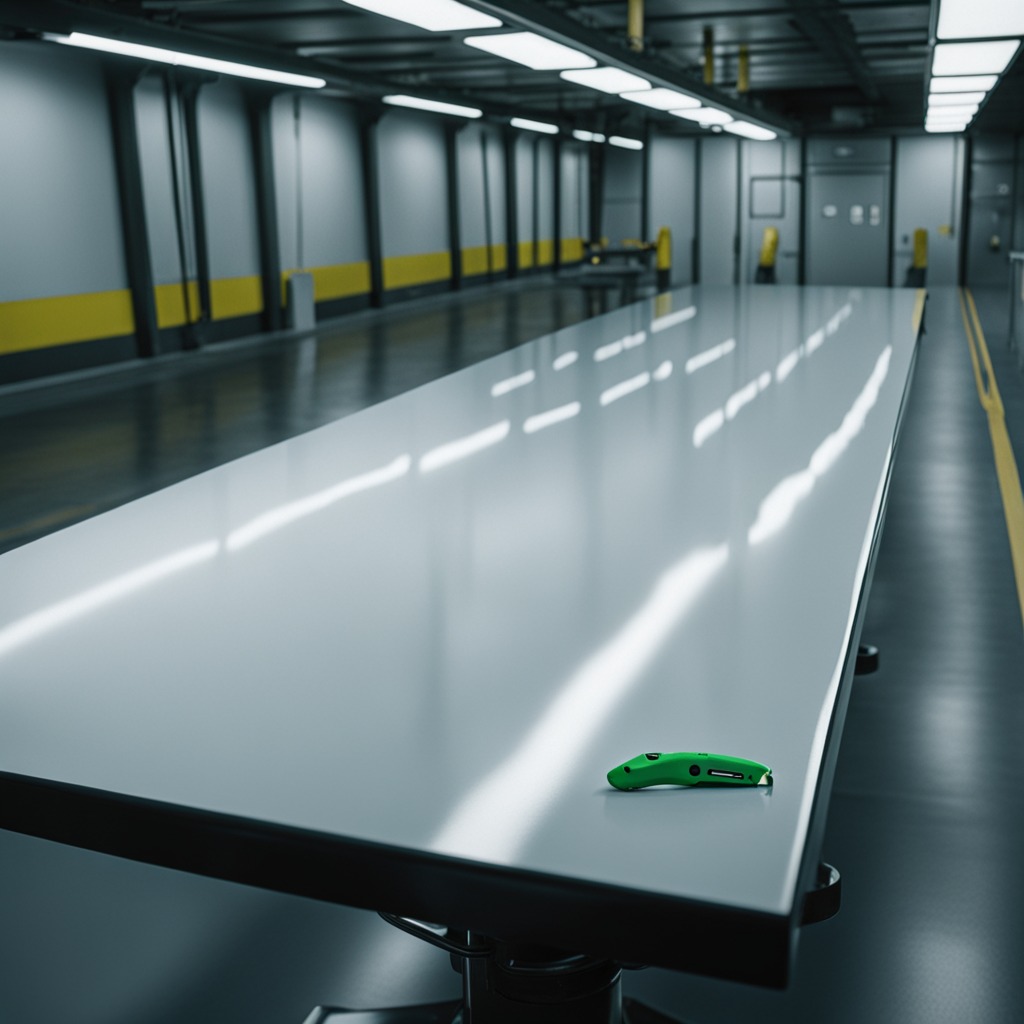
A utility knife lies on a high-gloss table in a ship maintenance bay industrial lighting.